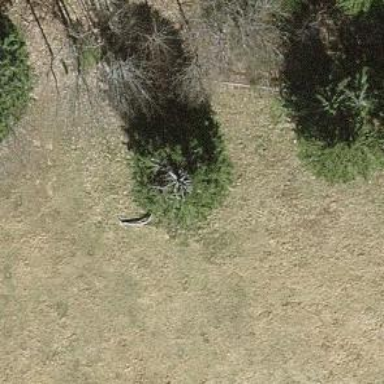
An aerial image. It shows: Beautiful tree in nature.